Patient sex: M
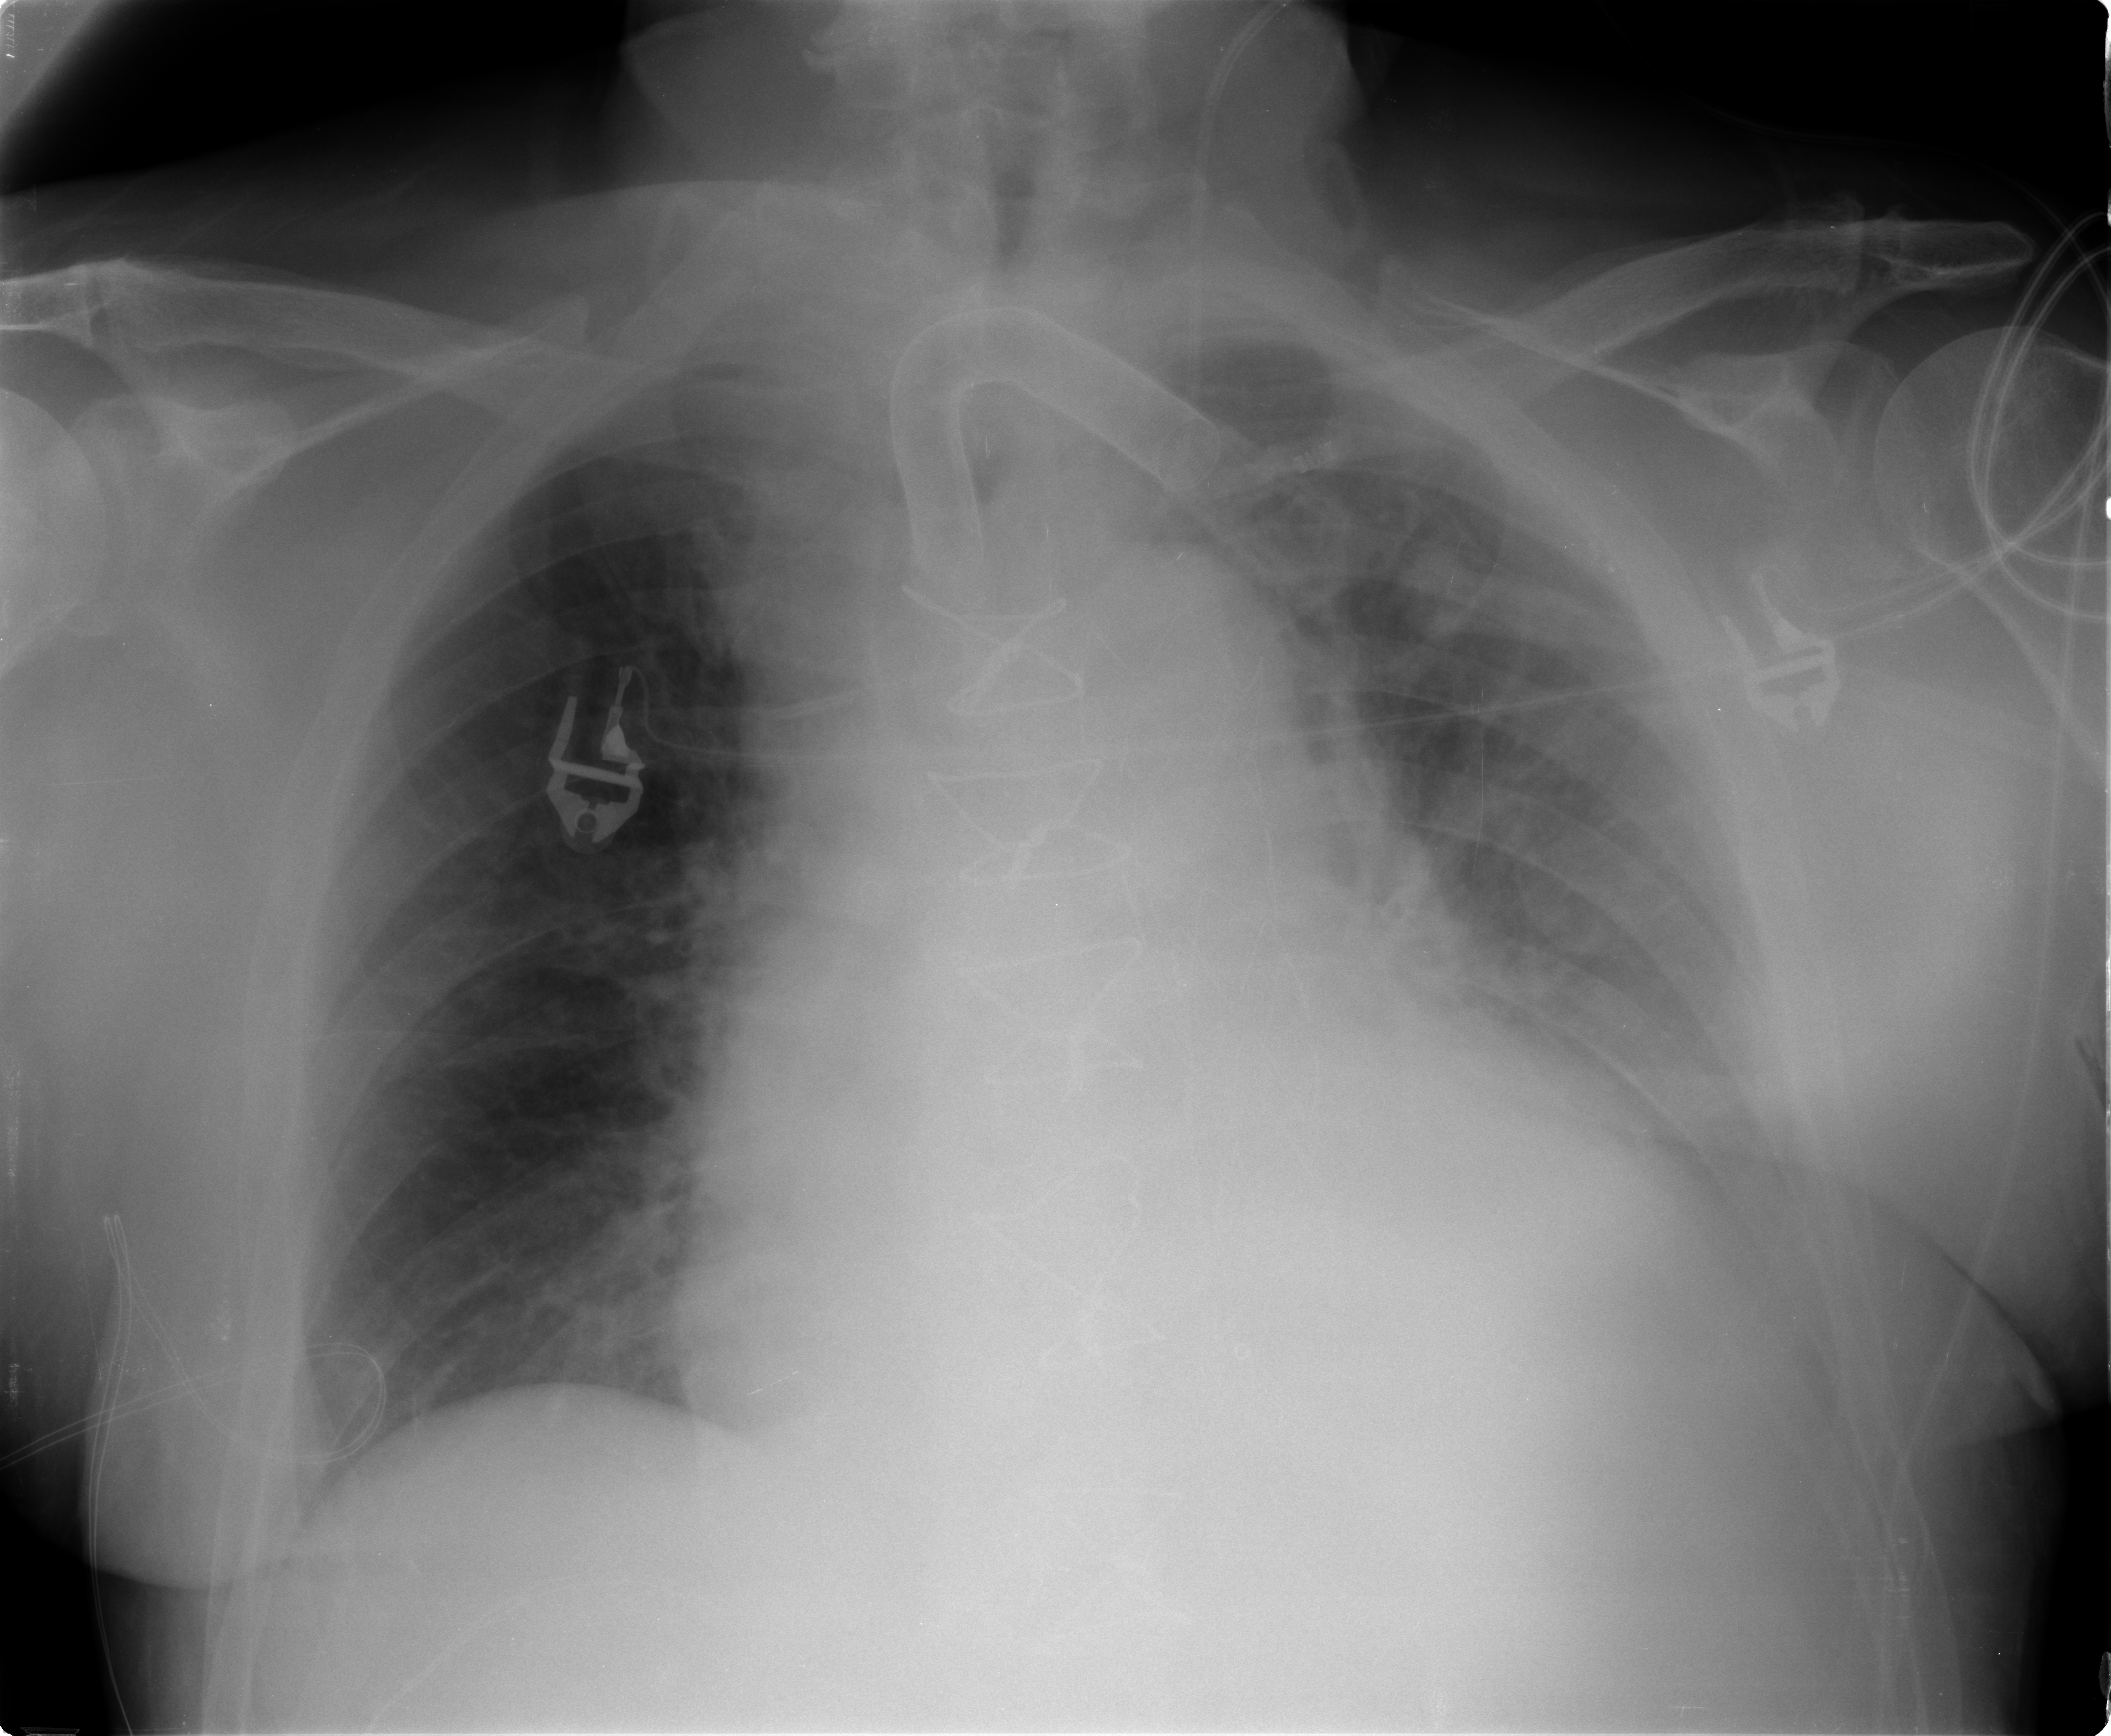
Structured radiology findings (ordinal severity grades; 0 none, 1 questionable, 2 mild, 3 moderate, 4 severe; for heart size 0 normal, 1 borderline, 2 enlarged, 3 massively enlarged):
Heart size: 2
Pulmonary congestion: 2
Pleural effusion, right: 0
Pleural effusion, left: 1
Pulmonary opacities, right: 1
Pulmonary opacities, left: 2
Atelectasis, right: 2
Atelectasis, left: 2